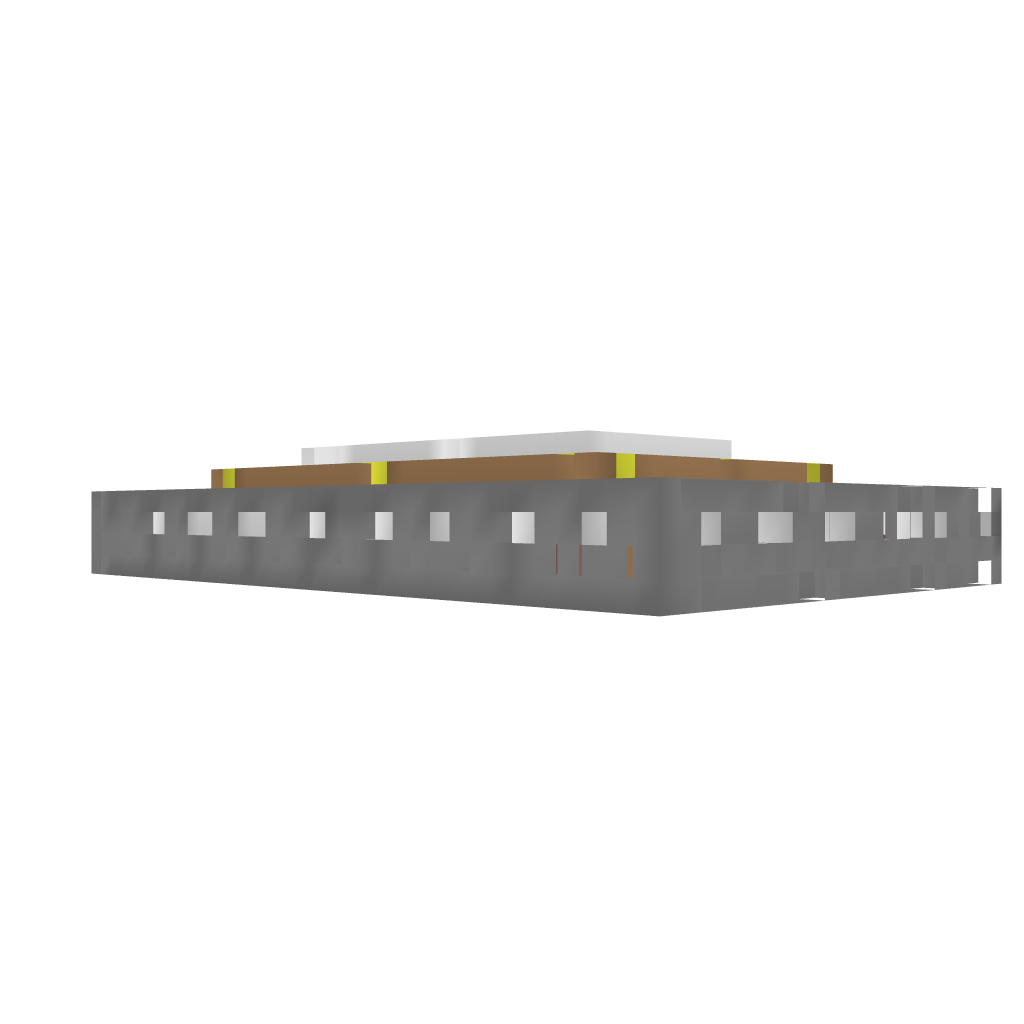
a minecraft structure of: Ice Skating Rink bad low quality